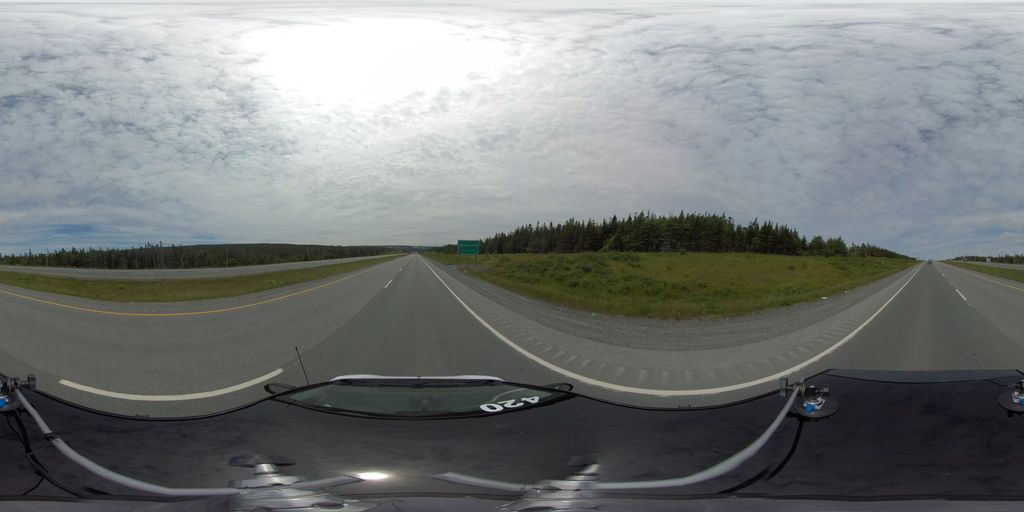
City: st_johns